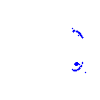
Particle: kaon